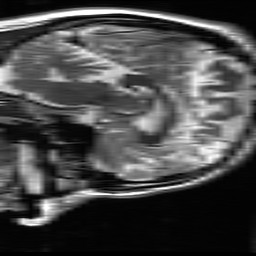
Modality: T2w
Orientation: sagittal
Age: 26
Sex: male
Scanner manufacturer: ge
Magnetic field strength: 3 T
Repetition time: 5.192 s
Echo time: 0.1003 s